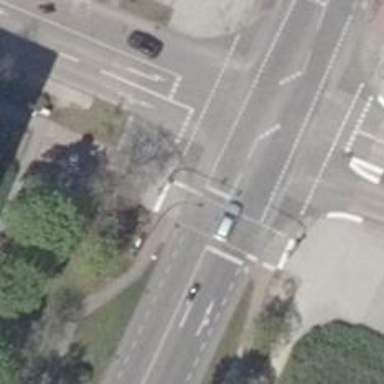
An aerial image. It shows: Road with traffic signals.